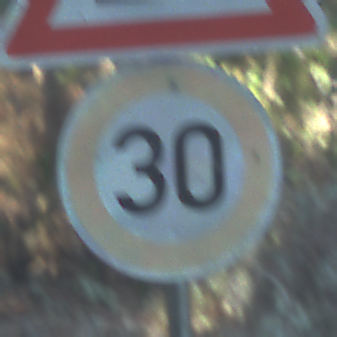
Verkehrszeichen: Geschwindigkeit30
Zusatzzeichen oben: UnebeneFahrbahn
Umgebung: Outdoor, Nature
Tageszeit: MorningAfternoon
Wetter: Clear
Licht: Natural
Jahreszeit: NotSpecified
Kontrast: LowContrast